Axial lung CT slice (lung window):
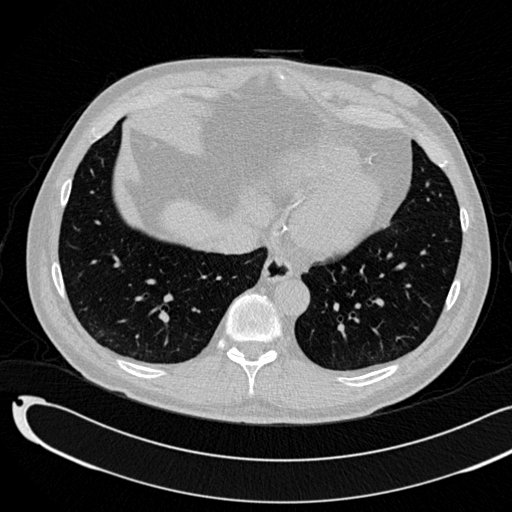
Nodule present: no